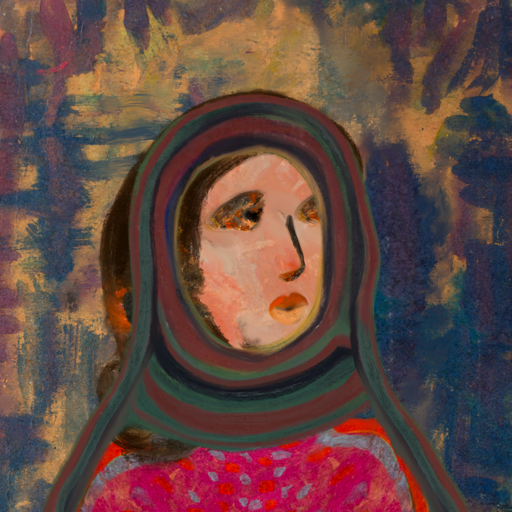
Background: InTheSun, Head And Neck Side: Roy_Bahadur, Face Side: Gypsy_Queen, Bust: Sisters, Hair Side: Gypsy_Queen, Head Accessory: After_Raid_Scarf, Second Necklace: Blank, Necklace: Blank, Baby: Blank